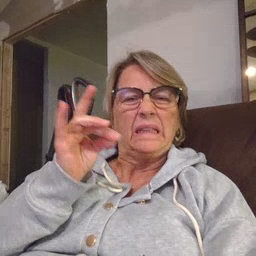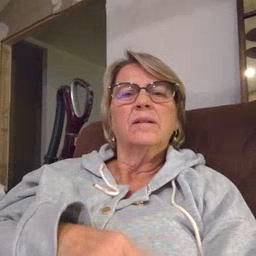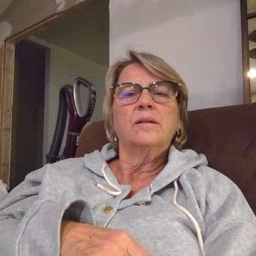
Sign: sticky